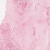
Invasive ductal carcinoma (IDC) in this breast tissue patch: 0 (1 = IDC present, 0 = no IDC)